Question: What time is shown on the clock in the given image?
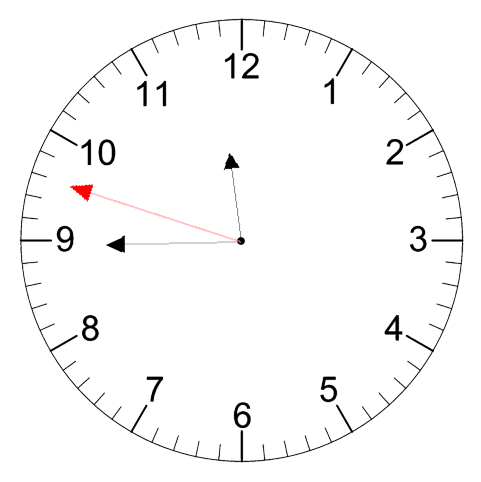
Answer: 11:44:48